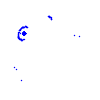
Particle: electron